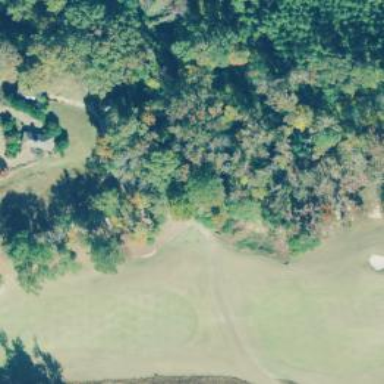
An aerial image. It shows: Path for both road and golf.